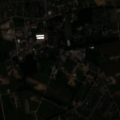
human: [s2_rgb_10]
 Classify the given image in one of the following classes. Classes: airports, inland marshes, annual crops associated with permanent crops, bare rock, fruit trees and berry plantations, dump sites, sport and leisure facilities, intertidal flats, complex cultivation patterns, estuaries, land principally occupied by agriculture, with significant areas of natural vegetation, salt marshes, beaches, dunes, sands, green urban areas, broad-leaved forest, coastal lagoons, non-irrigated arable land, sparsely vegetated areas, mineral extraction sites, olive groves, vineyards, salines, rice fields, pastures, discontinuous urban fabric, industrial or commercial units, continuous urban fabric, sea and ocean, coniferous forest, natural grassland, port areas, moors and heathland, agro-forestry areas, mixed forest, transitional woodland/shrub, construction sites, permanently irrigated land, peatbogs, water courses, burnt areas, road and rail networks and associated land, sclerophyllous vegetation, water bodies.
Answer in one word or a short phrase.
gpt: discontinuous urban fabric, complex cultivation patterns